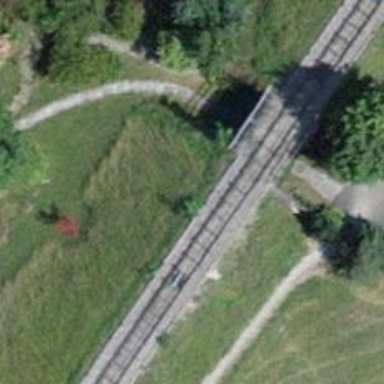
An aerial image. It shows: Funicular railway bridge.